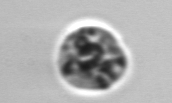
Label: Amoeba